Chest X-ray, AP view. Patient: 46 years old, sex M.
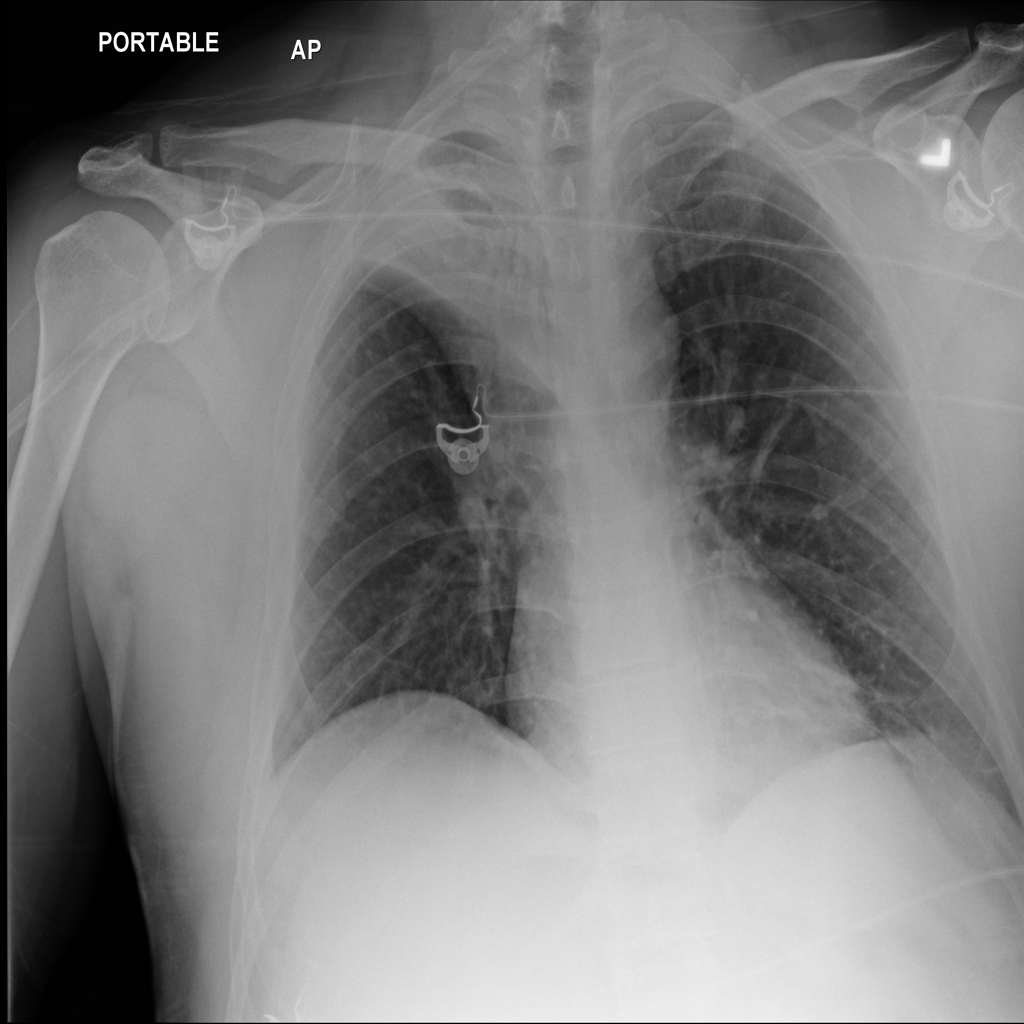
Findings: Atelectasis